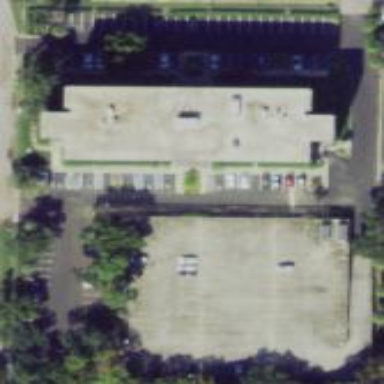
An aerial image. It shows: Commercial area.